The plot is a Hilbert-envelope spectrum of a rotating bearing's acceleration signal, annotated with the bearing's characteristic defect frequencies. What is the most likely bearing condition (normal, inner_race, outer_race, ball)?
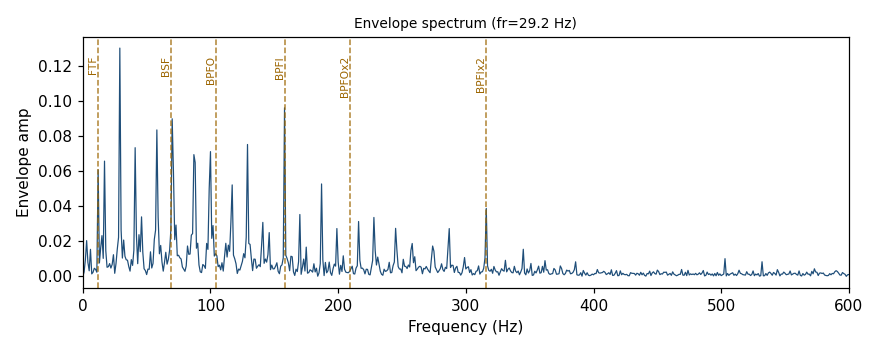
Answer: inner_race